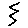
Label: zigzag